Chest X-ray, PA view. Patient: 49 years old, sex M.
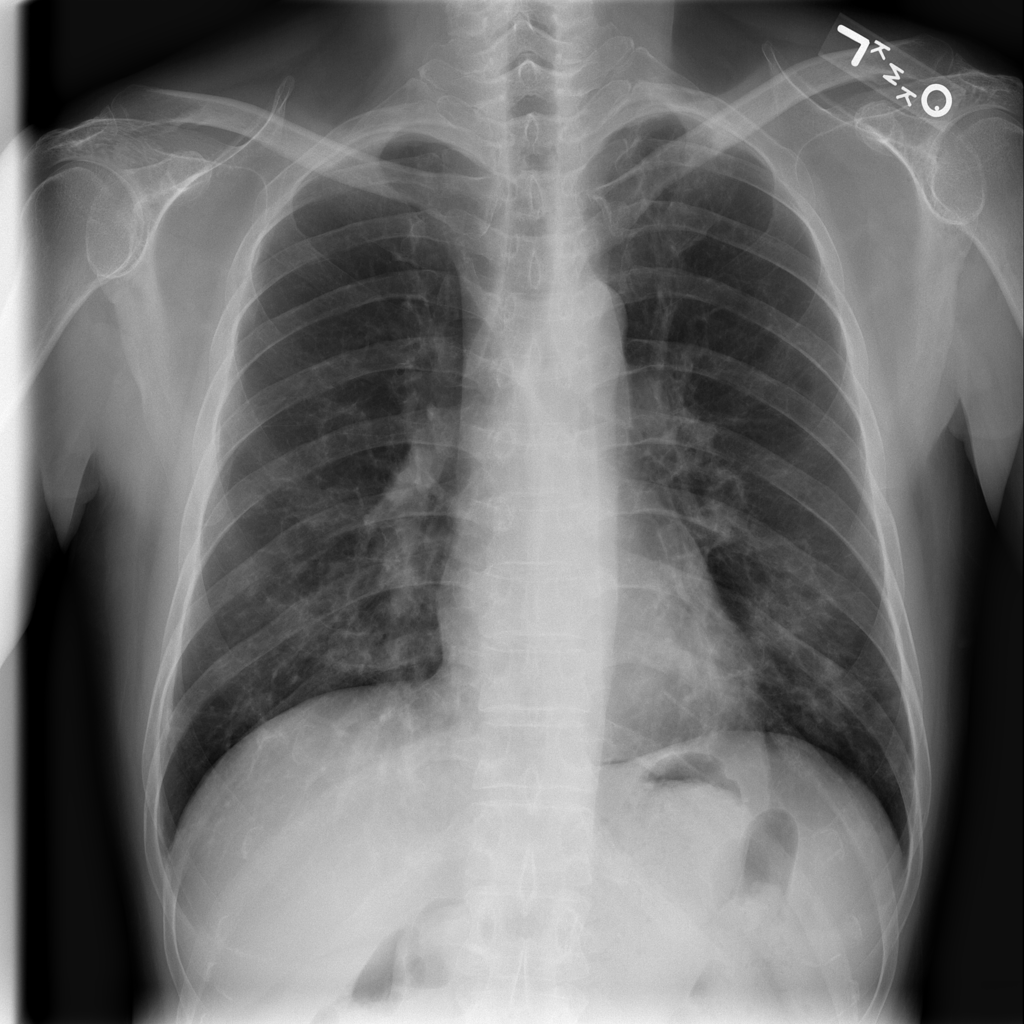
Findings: Infiltration